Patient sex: M
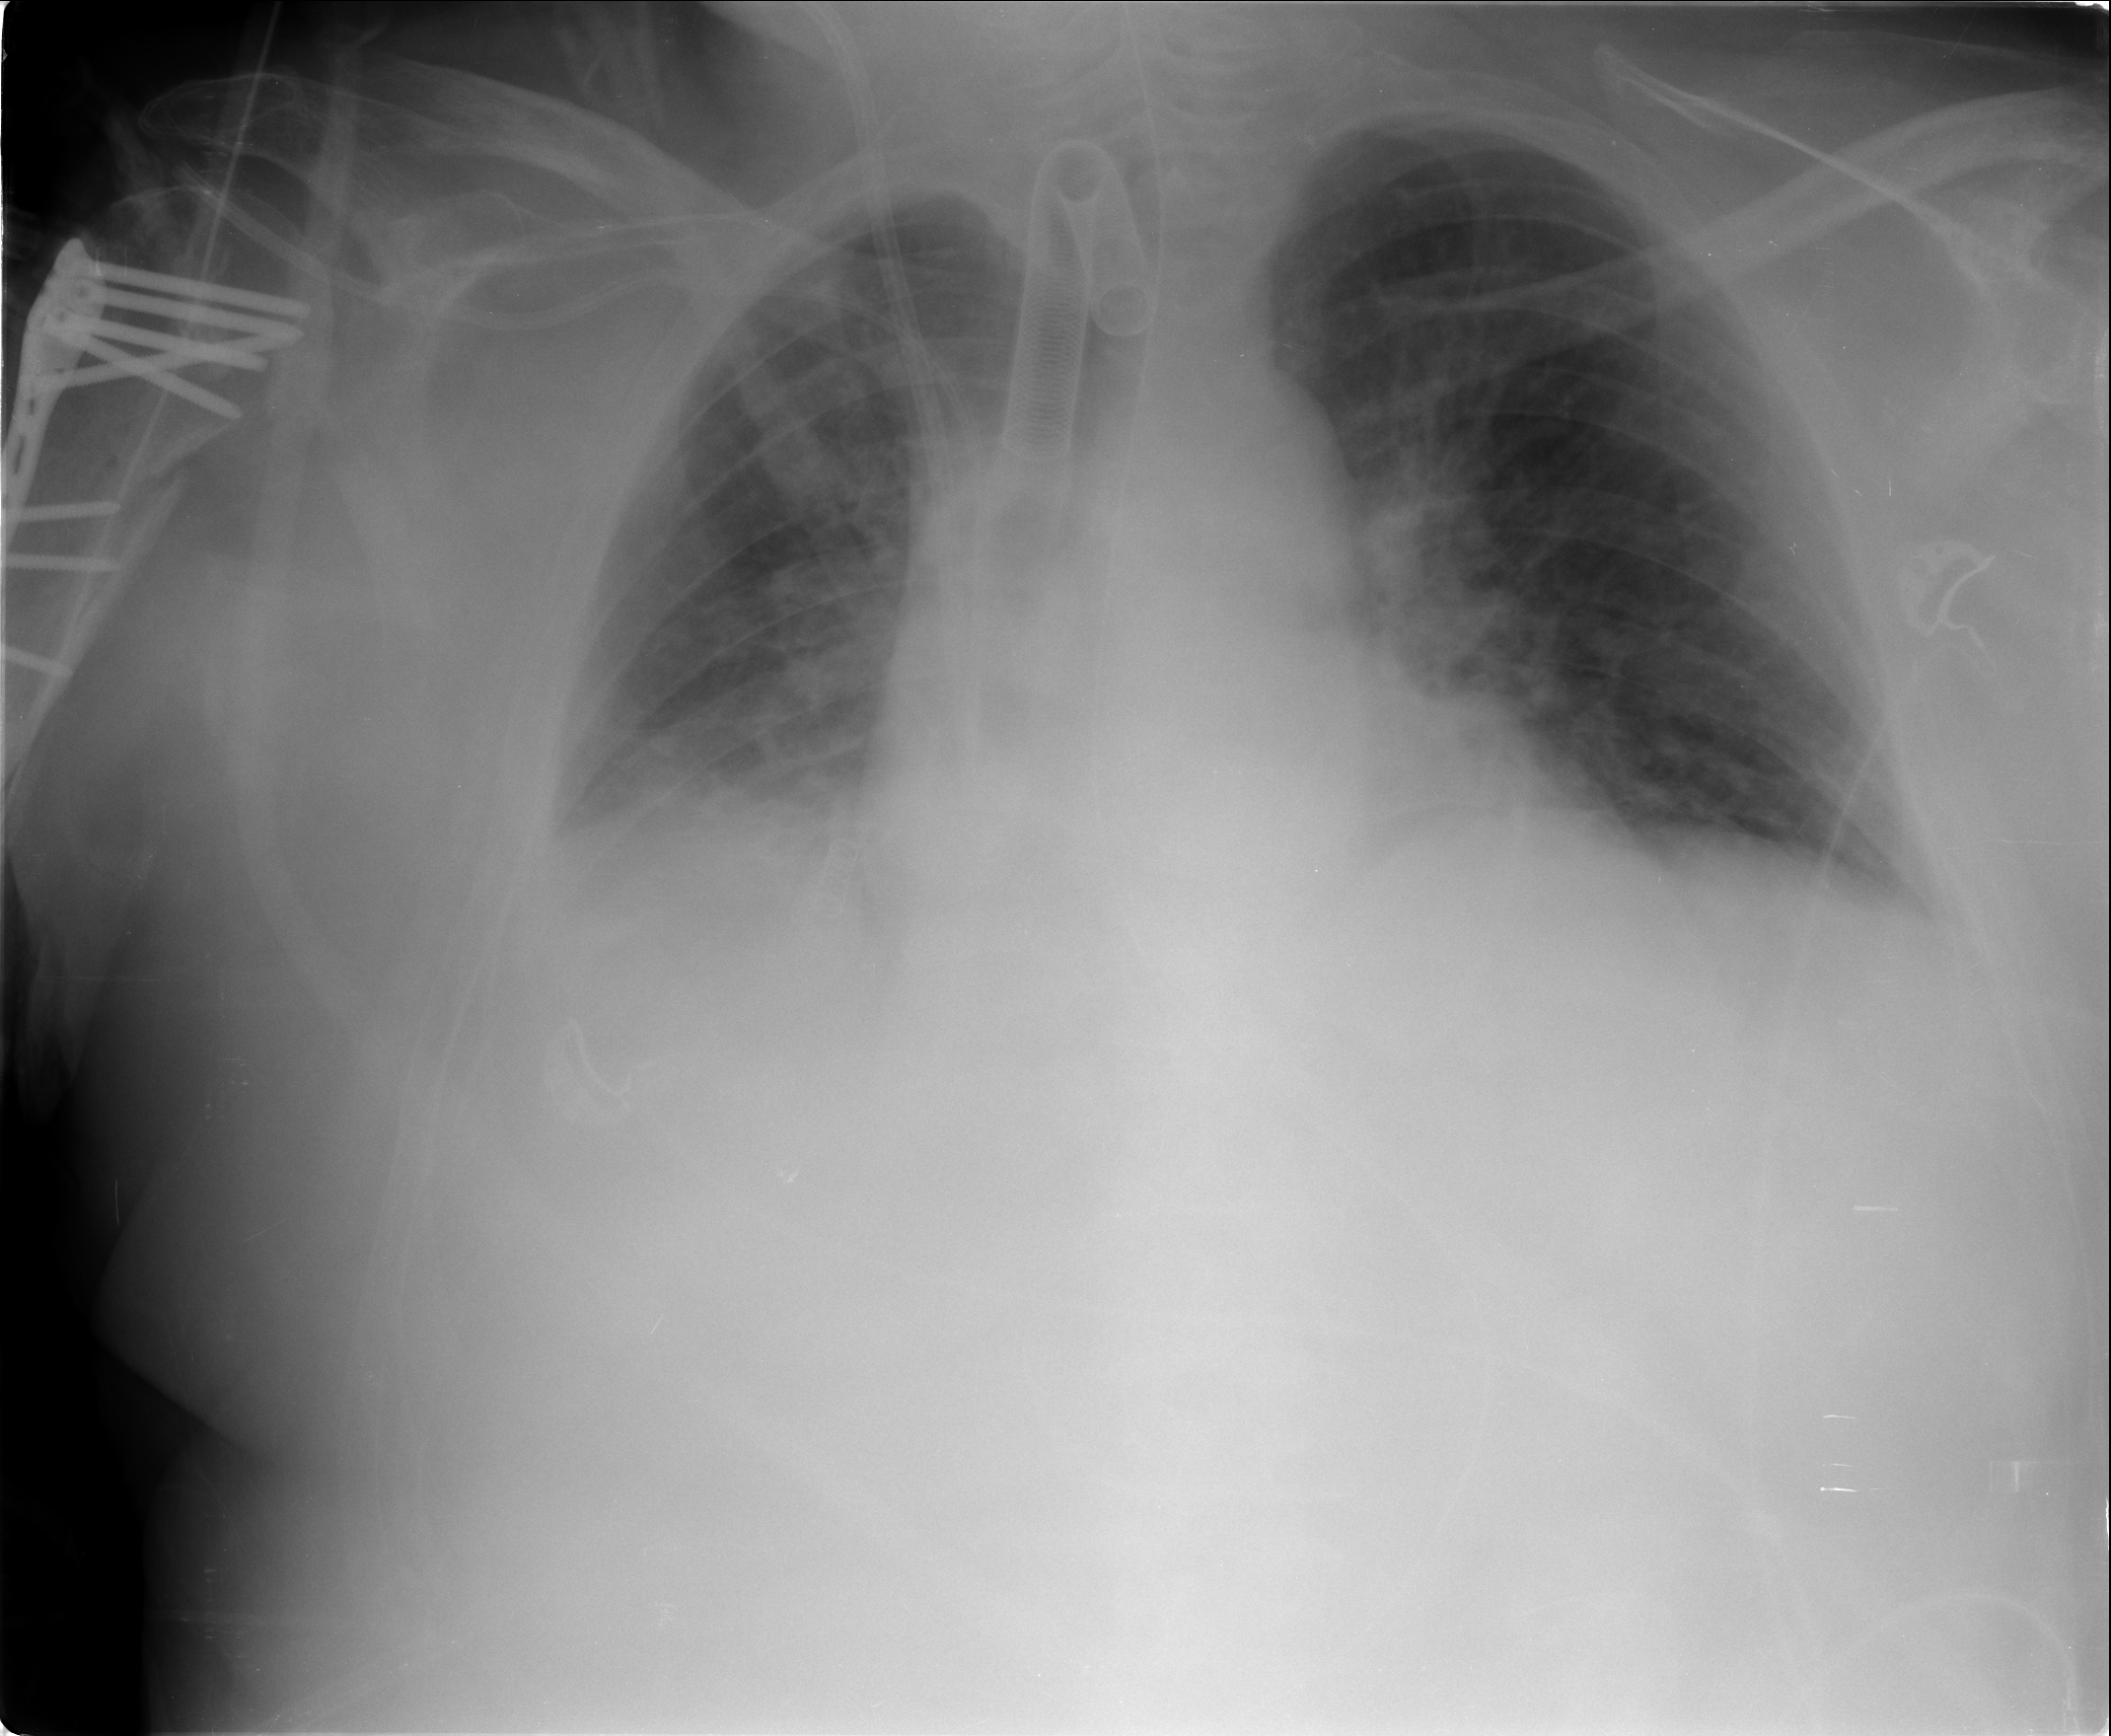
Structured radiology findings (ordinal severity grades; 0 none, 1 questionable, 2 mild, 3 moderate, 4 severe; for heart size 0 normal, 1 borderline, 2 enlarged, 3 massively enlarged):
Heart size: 2
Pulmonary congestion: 2
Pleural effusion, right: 2
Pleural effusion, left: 2
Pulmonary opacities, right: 2
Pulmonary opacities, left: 0
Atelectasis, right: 2
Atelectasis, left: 2